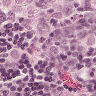
Metastatic tissue present: yes